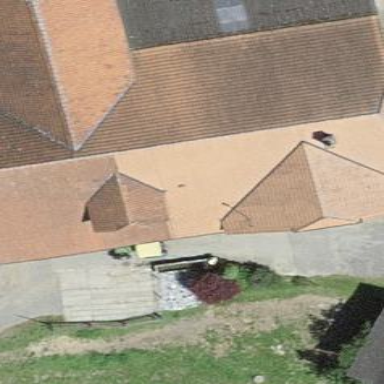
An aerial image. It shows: Farm building.